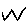
Label: zigzag